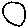
Label: circle